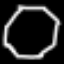
Label: octagon